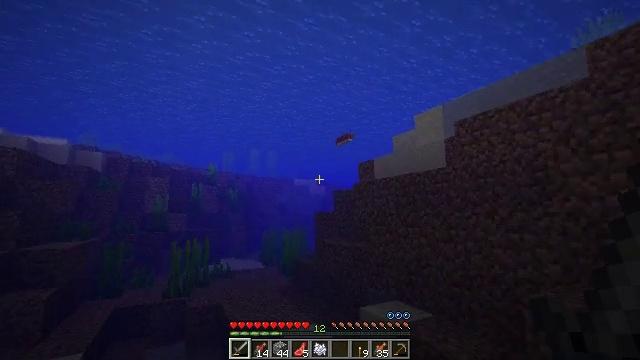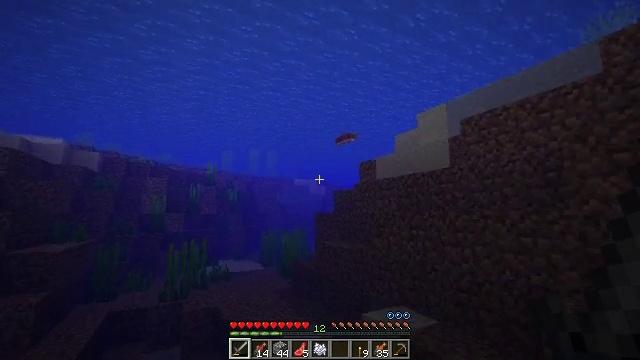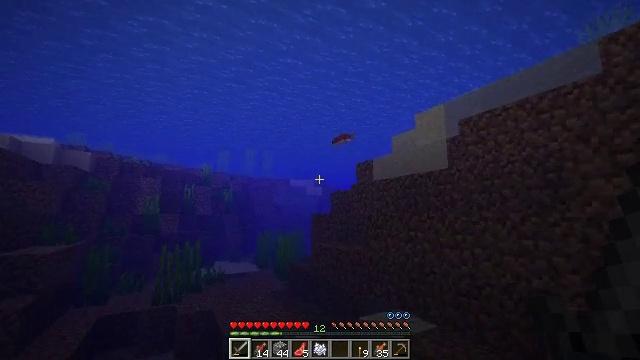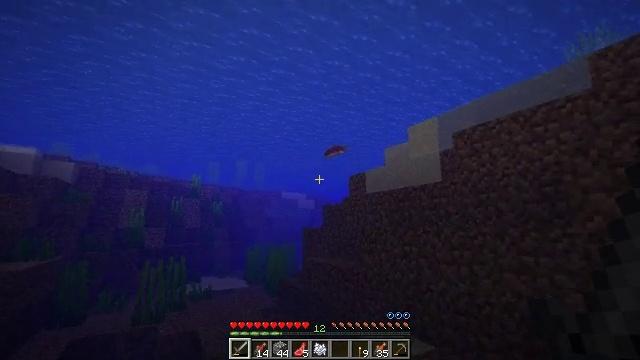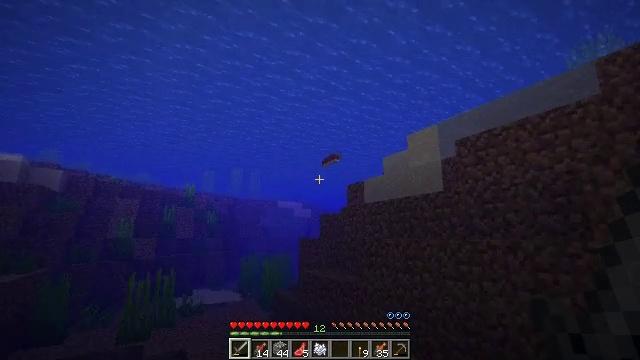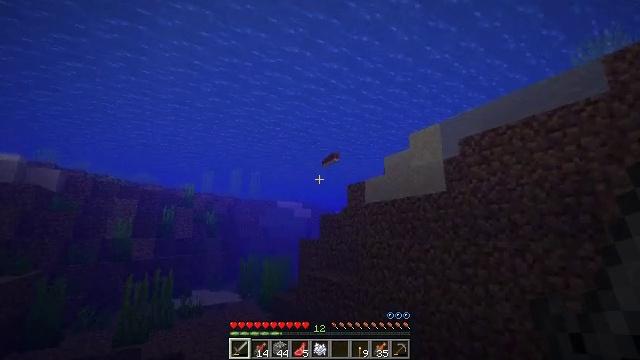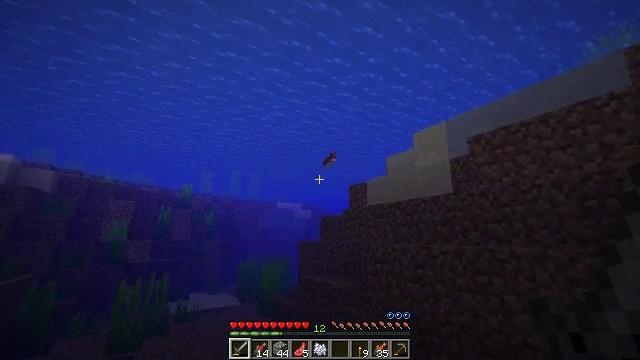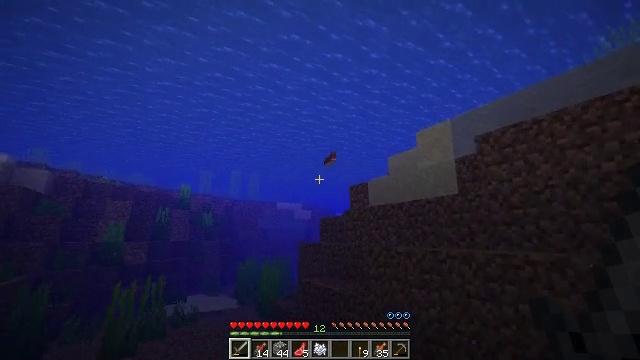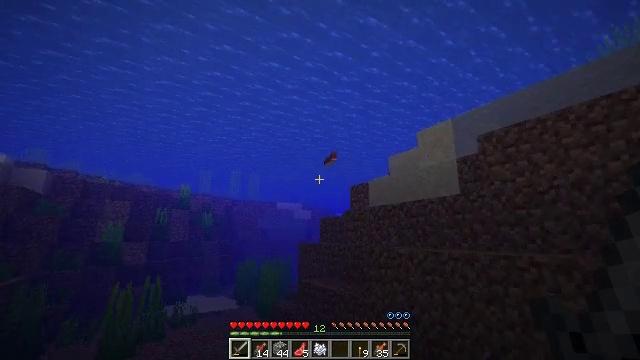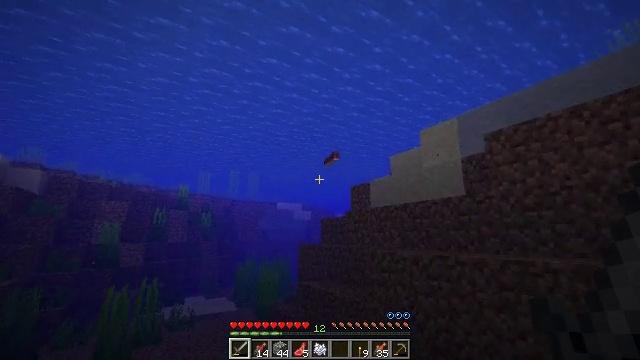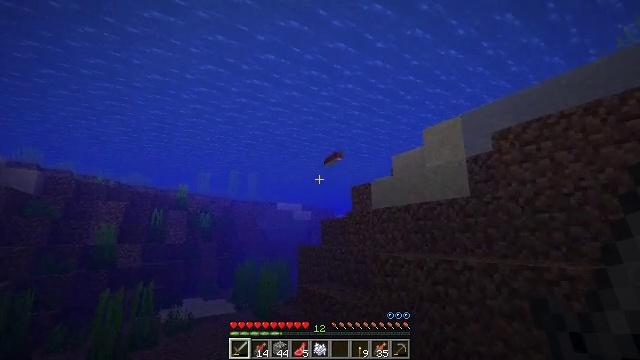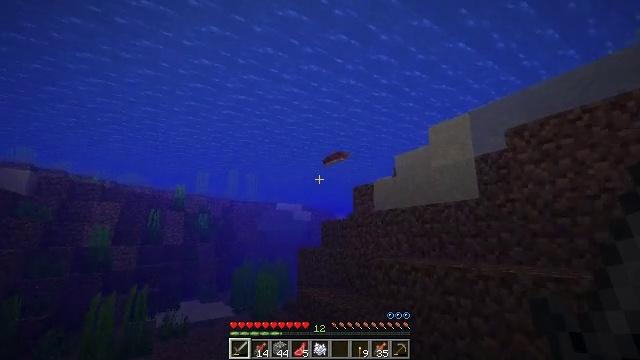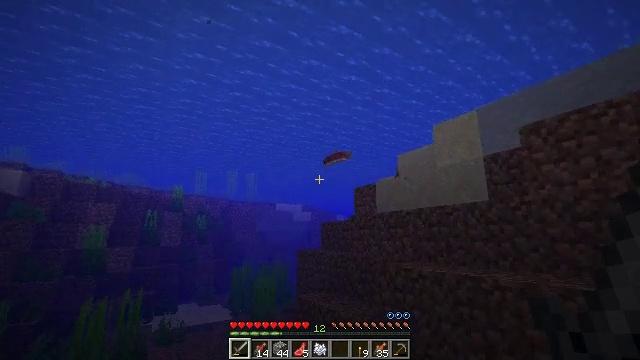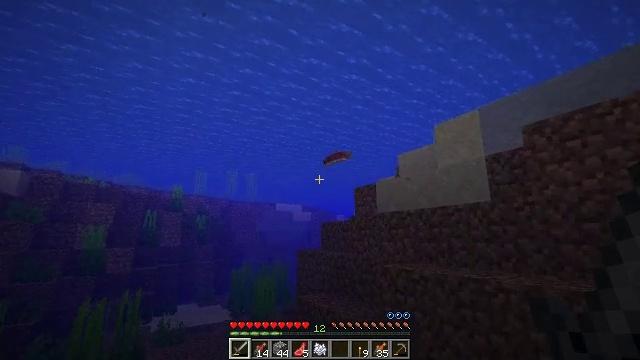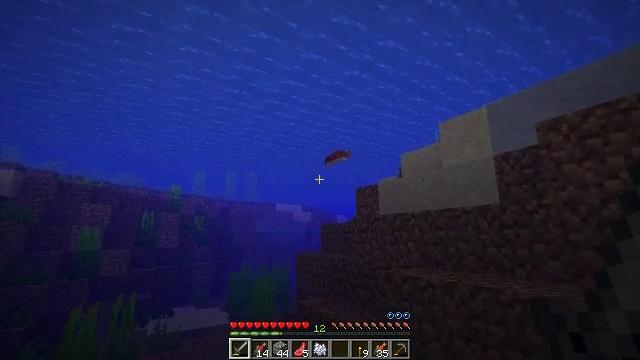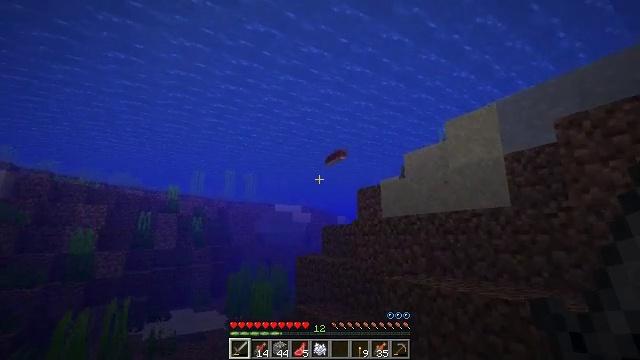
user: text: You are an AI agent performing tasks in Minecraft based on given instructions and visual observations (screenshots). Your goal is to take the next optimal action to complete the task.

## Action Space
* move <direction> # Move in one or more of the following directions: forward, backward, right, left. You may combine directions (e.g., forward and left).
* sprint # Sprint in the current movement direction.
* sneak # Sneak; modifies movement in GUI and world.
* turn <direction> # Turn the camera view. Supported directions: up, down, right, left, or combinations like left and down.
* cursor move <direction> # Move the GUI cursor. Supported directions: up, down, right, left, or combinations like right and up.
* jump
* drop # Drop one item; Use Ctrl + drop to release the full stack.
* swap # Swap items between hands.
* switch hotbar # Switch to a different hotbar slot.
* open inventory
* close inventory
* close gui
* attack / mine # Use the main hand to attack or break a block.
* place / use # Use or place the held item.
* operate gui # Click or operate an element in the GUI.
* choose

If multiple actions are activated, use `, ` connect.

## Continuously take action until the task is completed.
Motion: motion action
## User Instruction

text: Kill the salmon.
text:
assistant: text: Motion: move forward
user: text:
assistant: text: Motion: move forward
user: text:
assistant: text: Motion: move forward, turn right and up
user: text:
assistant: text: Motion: move forward, turn up
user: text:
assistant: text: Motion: move forward
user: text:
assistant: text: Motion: move forward
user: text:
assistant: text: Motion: move forward
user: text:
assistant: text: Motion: move forward
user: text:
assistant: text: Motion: move forward
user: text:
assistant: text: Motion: move forward
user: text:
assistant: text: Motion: move forward
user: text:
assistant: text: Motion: move forward
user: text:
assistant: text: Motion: move forward
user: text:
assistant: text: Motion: move forward
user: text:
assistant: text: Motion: move forward
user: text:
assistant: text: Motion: move forward
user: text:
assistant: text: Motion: move forward
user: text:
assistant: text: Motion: move forward
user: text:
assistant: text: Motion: move forward
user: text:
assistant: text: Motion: move forward, turn right
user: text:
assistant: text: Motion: move forward
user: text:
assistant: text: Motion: move forward
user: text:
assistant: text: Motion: move forward
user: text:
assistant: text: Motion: move forward, turn right
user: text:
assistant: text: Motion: move forward, turn right
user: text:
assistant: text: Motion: move forward, turn right
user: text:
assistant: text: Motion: move forward, turn right
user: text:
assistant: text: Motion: move forward
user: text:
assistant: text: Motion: move forward, turn right
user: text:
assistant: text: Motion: move forward, turn right and up